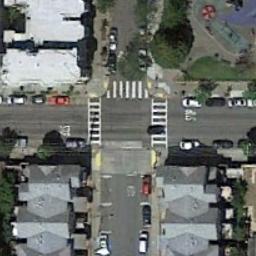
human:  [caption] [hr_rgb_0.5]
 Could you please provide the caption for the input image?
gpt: There are arrows on the ground at the intersection .

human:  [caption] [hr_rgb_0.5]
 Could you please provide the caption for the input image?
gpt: There are a lot of buildings beside the intersection .

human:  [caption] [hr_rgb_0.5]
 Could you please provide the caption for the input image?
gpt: There are several moving vehicles on the road at the intersection, With many buildings and some trees around the intersection .

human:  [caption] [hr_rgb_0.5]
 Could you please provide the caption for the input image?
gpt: An intersection with normal traffic is between some neatly arranged houses .

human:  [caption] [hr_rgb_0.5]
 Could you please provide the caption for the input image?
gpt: There are some gray buildings and two white buildings beside the intersection .